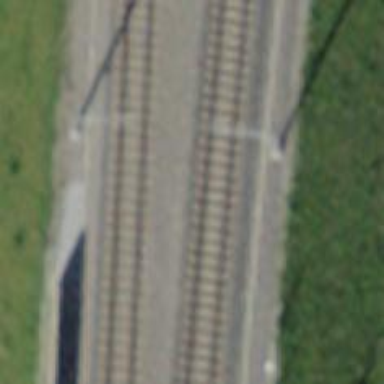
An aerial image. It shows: Single railway track with electrified contact line.